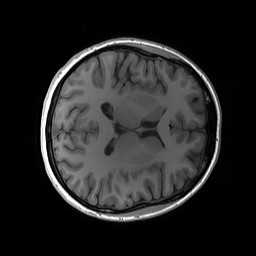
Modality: T1w
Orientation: axial
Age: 23
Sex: female